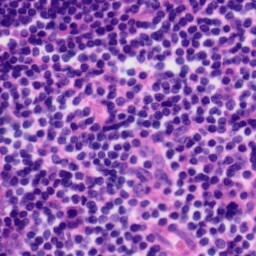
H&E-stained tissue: Tonsil